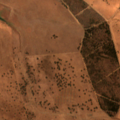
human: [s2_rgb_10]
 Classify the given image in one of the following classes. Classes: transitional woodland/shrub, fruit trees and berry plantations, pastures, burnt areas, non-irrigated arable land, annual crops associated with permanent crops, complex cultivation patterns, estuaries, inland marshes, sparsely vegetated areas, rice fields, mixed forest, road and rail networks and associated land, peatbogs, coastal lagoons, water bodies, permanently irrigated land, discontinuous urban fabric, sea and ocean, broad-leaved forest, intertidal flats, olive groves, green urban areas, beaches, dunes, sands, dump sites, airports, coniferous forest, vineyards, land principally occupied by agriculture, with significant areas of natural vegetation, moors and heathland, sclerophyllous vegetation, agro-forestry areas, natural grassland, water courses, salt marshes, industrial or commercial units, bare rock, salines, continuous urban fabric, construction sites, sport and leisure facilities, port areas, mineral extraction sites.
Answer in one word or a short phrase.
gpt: non-irrigated arable land, pastures, agro-forestry areas, transitional woodland/shrub